Question: I have a list of items from which i want to remove all similar values but the first and the last one. For example:
'''
listIn = [1, 1, 1, 0, 0, 1, 0, 0, 0, 0, 1]
'''
1. First three elements "1, 1, 1" are similar, so remove the middle "1".
2. Next two zeros are unmodified.
3. One is just one. Leave unmodified.
4. Four zeros. Remove items in-between the first and the last.
Resulting in:
'''
listOut = [1, 1, 0, 0, 1, 0, 0, 1]
'''
The way of doing this in c++ is very obvious, but it looks very different from the python coding style. Or is it the only way?
Basically, just removing excessive points on the graph where "y" value is not changed:

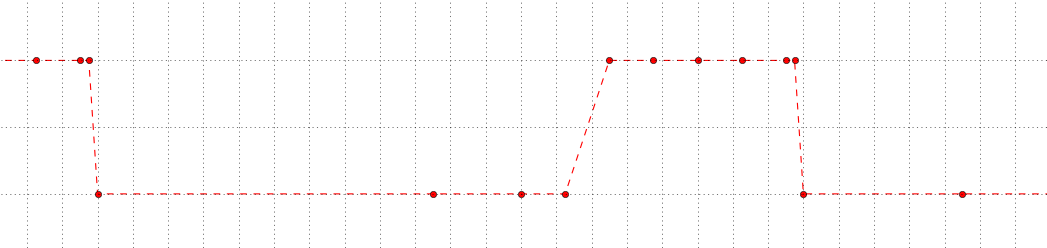
Answer: Use <URL> to group your values:
'''
from itertools import groupby
listOut = []
for value, group in groupby(listIn):
listOut.append(next(group))
for i in group:
listOut.append(i)
break
'''
or, for added efficiency, as a generator:
'''
from itertools import groupby
def reduced(it):
for value, group in groupby(it):
yield next(group)
for i in group:
yield i
break
'''
Demo:
'''
>>> listIn = [1, 1, 1, 0, 0, 1, 0, 0, 0, 0, 1]
>>> list(reduced(listIn))
[1, 1, 0, 0, 1, 0, 0, 1]
'''